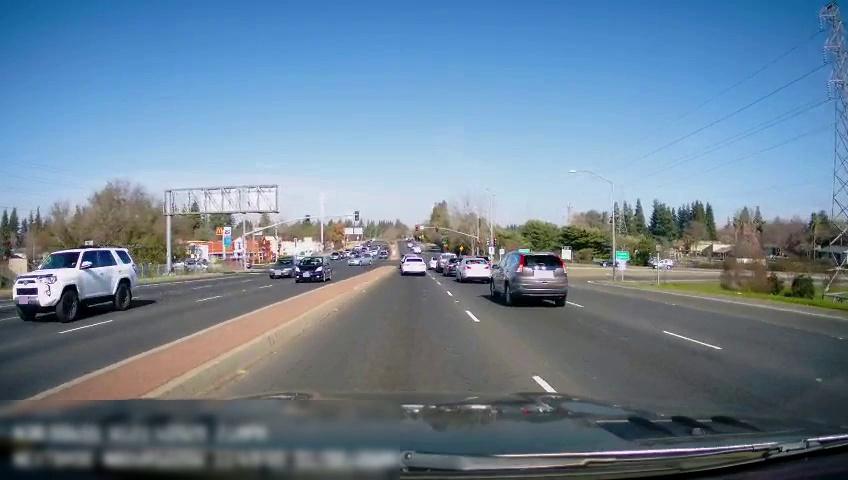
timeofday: Day
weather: Sunny
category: Drivable Space
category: Drivable Space
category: Vehicles | SUV
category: Vehicles | Car
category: Vehicles | Car
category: Vehicles | Car
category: Vehicles | Car
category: Vehicles | SUV
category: Vehicles | SUV
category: Vehicles | SUV
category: Vehicles | Car
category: Vehicles | Car
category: Vehicles | Truck
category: Vehicles | Car
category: Vehicles | Car
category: Vehicles | SUV
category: Lanes | Current Lane
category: Lanes | Alternate Lane
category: Lanes | Opposite Lane
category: Lanes | Opposite Lane
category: Traffic | Signs